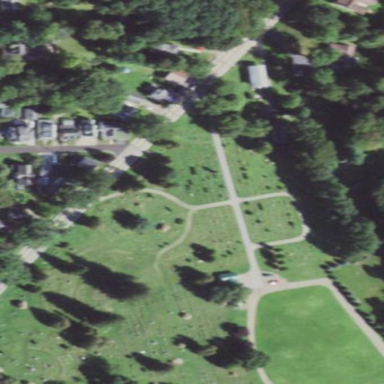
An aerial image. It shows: Cemetery.